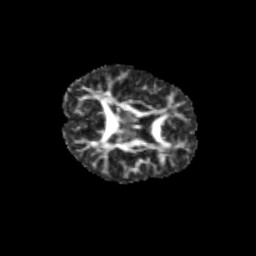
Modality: FA
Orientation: axial
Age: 12
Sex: female
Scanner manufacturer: siemens
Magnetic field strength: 3 T
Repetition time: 3.8 s
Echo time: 0.07 s